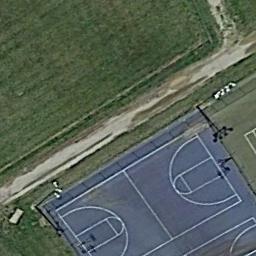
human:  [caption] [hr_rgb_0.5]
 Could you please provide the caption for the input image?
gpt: There is a basketball court next to the grass .

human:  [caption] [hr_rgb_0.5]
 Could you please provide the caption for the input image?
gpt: Two basketball courts on the lawn and a sport area beside .

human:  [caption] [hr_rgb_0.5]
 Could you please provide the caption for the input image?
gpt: The basketball court is built on the lawn .

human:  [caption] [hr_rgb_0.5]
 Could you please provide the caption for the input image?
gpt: There are two basketball courts, One of which shows only a corner .

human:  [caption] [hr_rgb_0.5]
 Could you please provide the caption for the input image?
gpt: The grass is next to the basketball court .